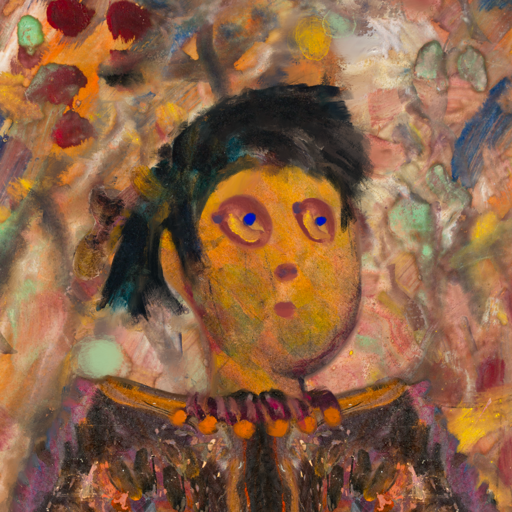
Background: Mother_And_Son_Mother, Head And Neck Side: Gypsy_Mother, Face Side: Mother_And_Son_Son, Bust: Gypsy_Queen, Hair Side: Pipe, Head Accessory: Blank, Second Necklace: Blank, Necklace: Doll, Baby: Blank